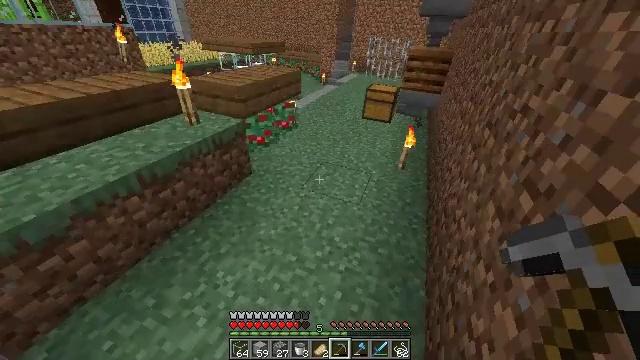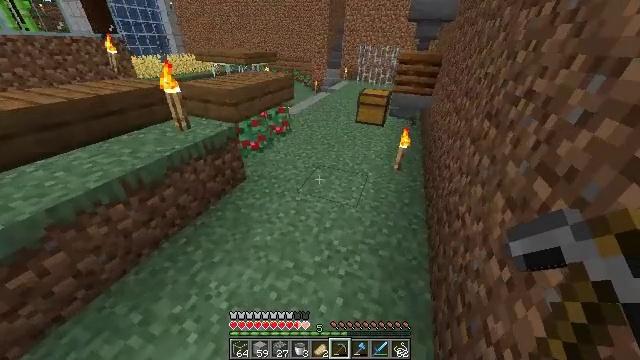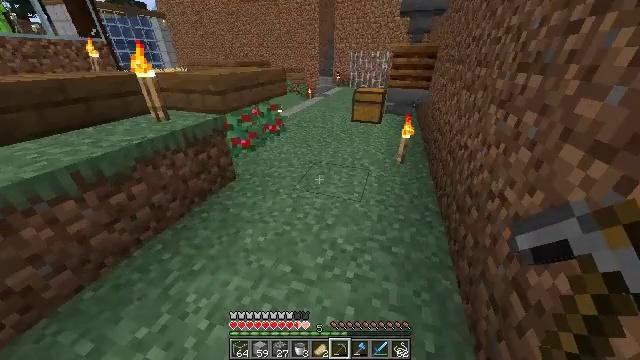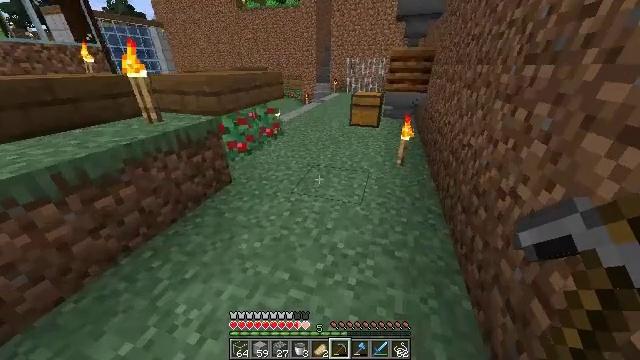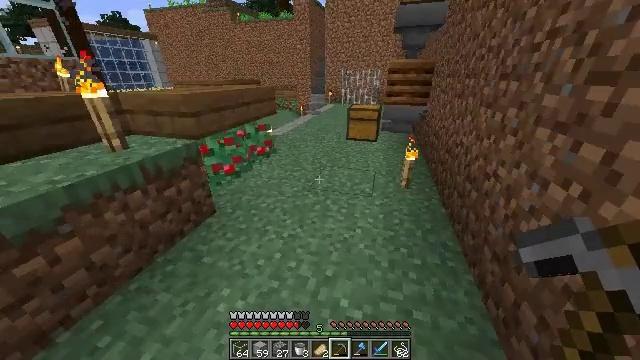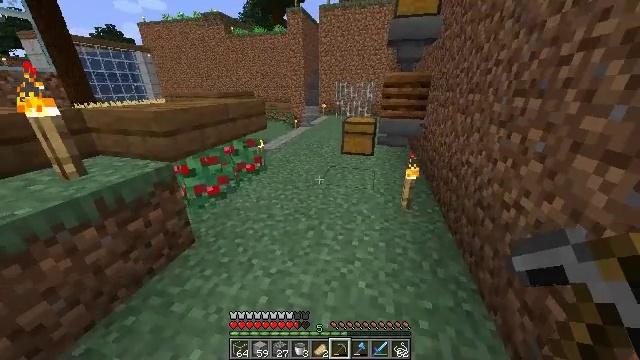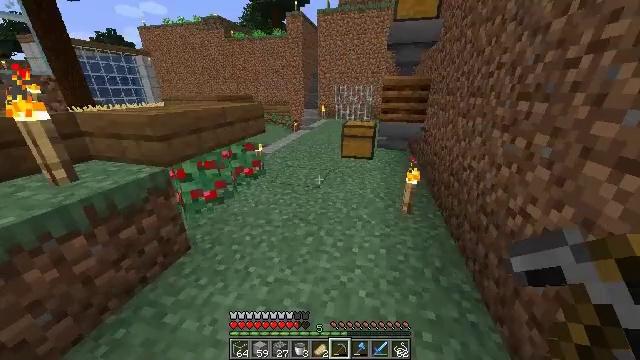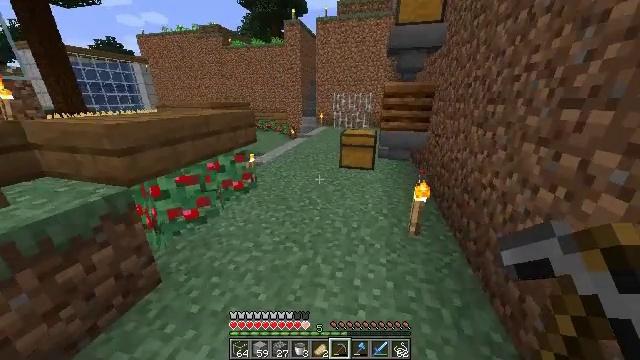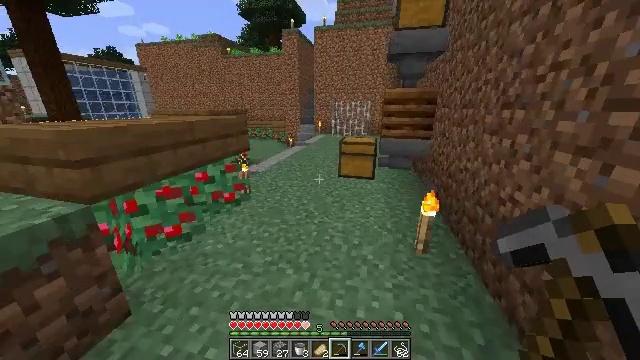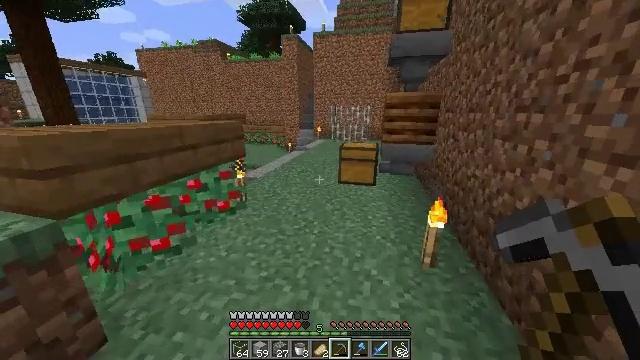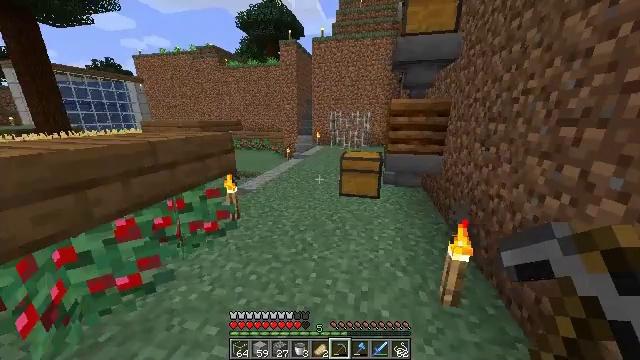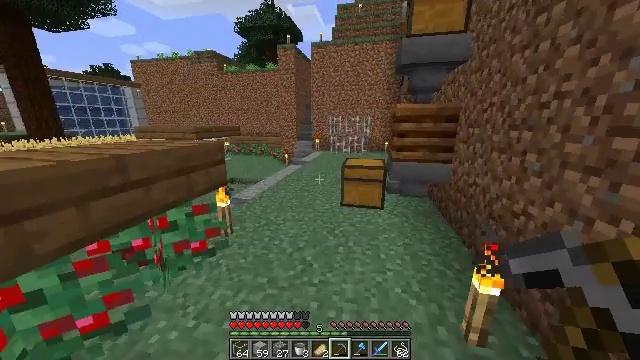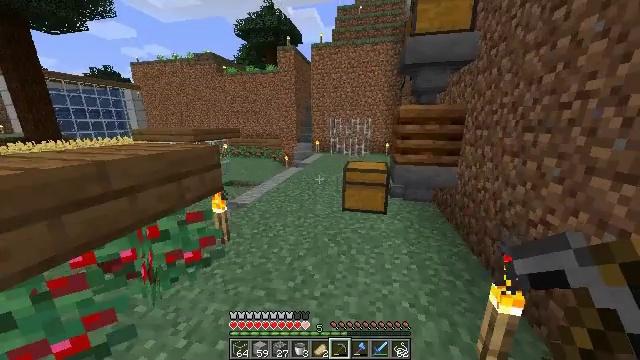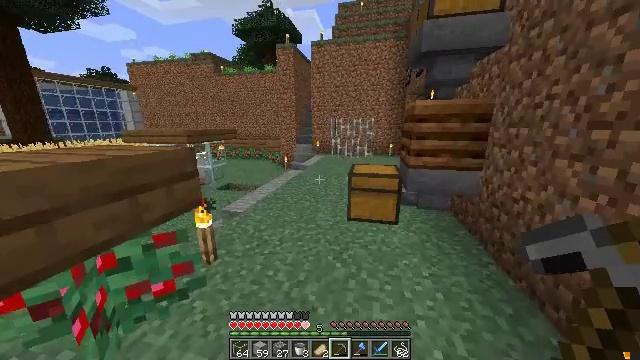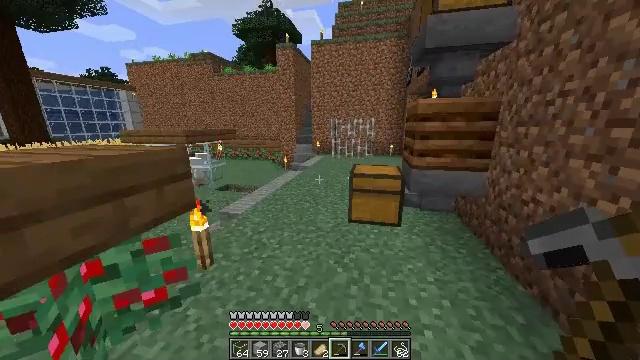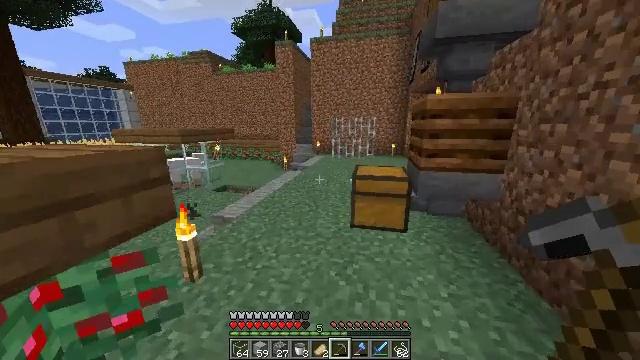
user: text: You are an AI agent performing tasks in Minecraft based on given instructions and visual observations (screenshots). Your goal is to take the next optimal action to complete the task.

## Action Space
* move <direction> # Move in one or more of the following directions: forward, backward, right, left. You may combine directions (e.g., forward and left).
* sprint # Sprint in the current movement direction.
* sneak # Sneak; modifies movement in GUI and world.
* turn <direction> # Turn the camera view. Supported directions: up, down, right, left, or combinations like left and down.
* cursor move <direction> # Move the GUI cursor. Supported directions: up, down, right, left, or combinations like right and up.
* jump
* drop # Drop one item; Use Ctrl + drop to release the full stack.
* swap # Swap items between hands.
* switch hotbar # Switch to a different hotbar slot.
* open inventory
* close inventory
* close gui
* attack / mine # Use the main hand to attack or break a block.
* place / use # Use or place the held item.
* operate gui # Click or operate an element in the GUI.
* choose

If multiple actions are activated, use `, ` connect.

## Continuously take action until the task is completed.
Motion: motion action
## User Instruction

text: Combine materials at the crafting table to get an observer.
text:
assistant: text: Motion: move forward, turn right and up
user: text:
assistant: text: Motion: move forward, sprint, turn up
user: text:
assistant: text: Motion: move forward, sprint, turn up
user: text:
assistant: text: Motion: move forward, sprint, turn right and up
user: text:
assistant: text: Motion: move forward, sprint, turn right and up
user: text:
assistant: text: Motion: move forward, sprint
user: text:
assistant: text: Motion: move forward, turn up
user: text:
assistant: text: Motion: move forward, turn up
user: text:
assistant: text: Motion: move forward, turn up
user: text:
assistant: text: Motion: move forward, turn up
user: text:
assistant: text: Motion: move forward, sprint, turn up
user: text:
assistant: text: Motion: move forward, sprint
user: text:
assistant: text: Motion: move forward, sprint
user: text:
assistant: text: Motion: move forward, sprint
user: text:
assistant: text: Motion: move forward
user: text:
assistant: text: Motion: move forward
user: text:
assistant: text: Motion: move forward
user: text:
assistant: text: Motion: move forward
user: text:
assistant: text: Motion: move forward
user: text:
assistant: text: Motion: move forward, sprint
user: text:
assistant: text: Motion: move forward, sprint
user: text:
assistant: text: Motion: move forward, sprint
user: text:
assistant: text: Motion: move forward, sprint
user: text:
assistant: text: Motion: move forward
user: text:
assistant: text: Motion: move forward
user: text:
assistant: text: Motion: move forward, turn right
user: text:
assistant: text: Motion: move forward, turn right
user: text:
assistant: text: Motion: move forward, turn right
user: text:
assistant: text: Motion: move forward, sprint
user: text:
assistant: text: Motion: move forward, sprint